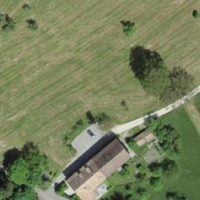
EUNIS habitat code: 54
Species observed at this site:
Cornus sanguinea
Geum rivale
Cardamine pratensis
Euphorbia cyparissias